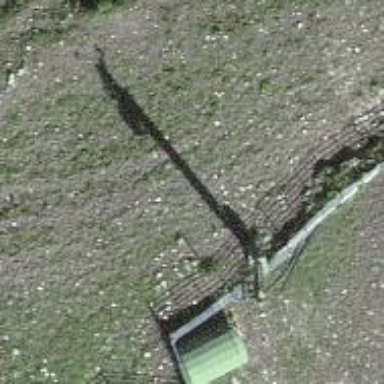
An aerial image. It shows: Distribution transformer attached to power pole.